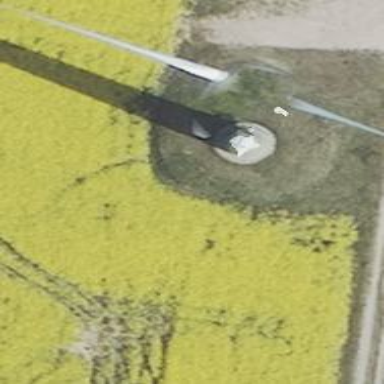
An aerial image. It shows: Wind generator powered by horizontal-axis wind turbine.